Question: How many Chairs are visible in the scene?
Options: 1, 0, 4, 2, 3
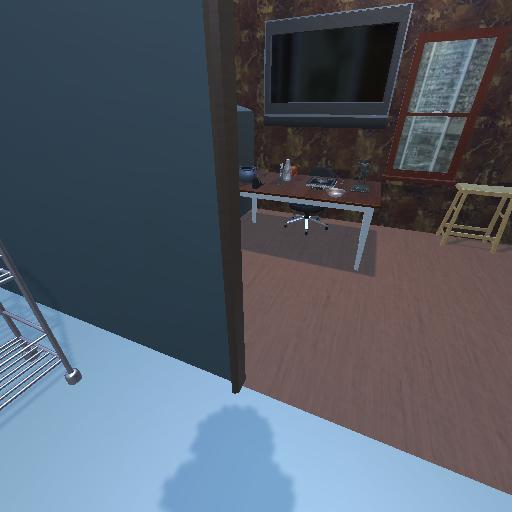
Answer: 1